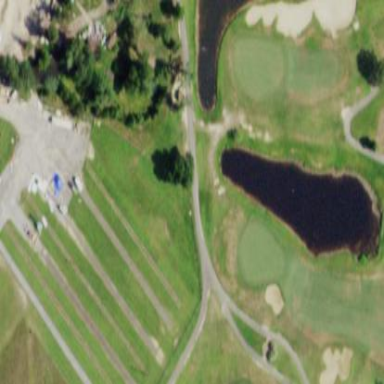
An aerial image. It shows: Picturesque scene of golf course with lateral water hazard.